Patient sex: F
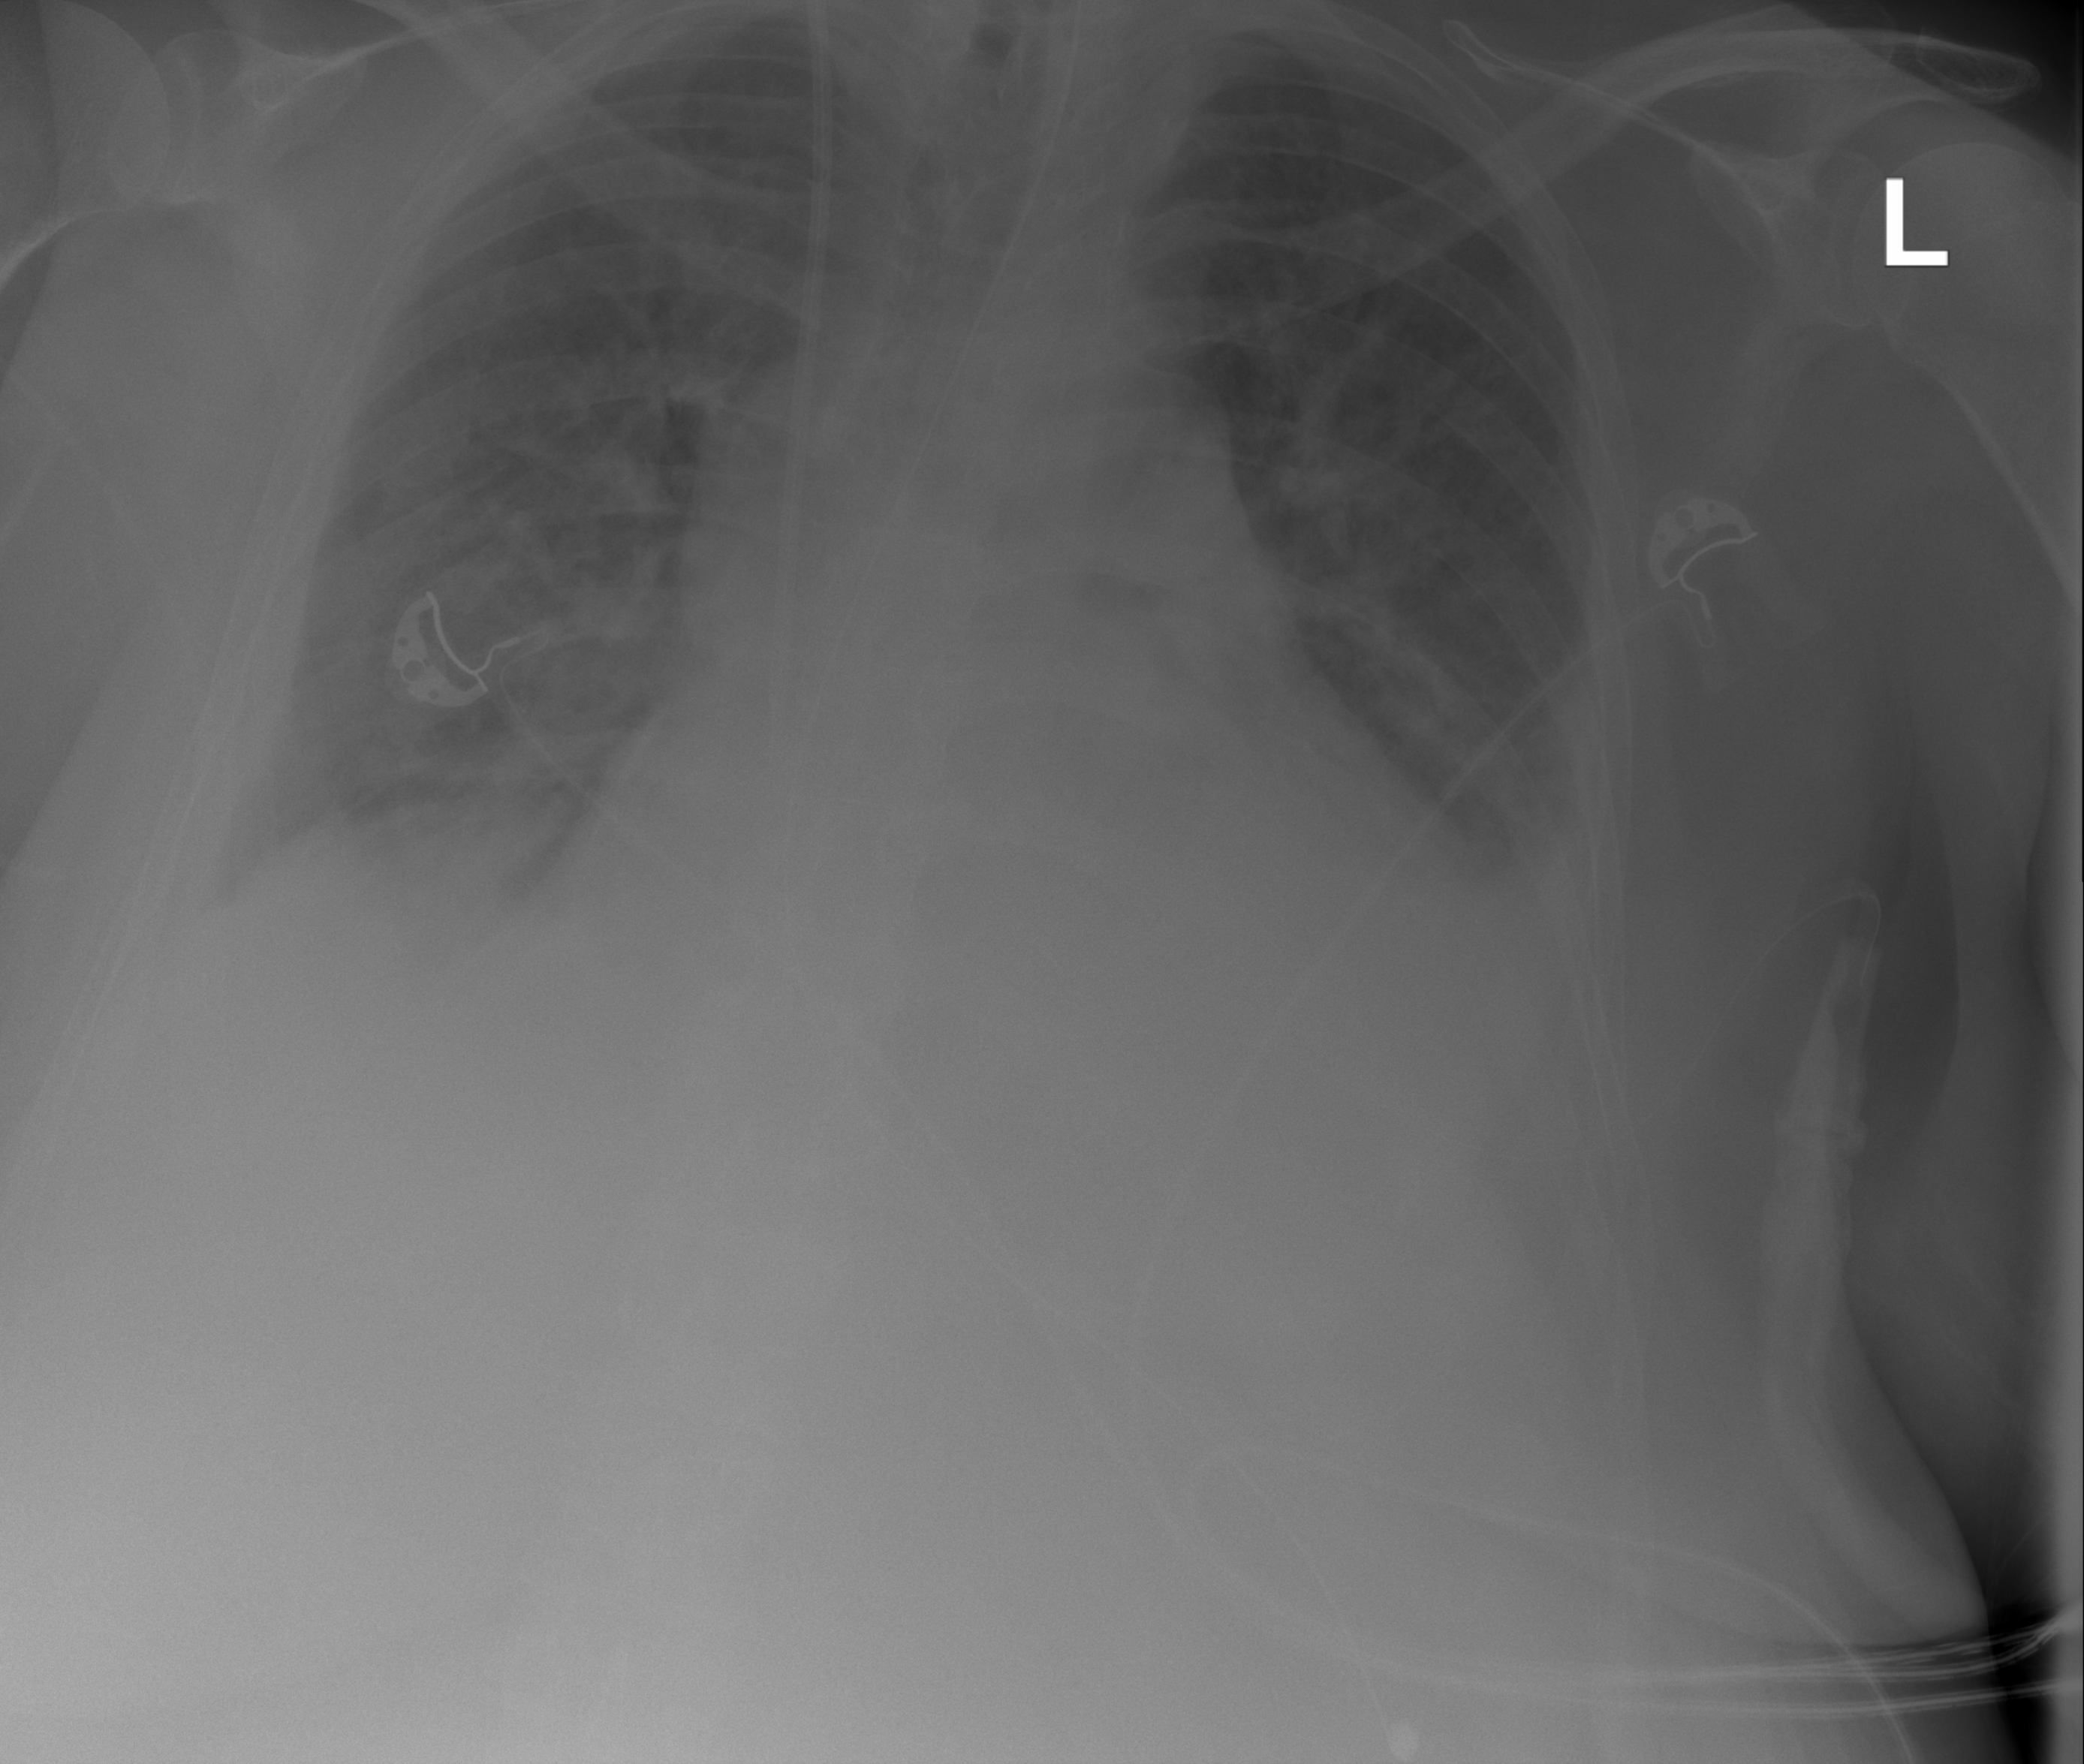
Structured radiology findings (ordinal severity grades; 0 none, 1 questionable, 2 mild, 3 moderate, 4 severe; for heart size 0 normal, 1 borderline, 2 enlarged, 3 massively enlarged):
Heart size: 2
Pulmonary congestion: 2
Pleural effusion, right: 2
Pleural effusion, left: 2
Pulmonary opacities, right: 0
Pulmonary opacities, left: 0
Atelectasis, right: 2
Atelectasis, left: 2